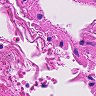
Metastatic tissue present: no